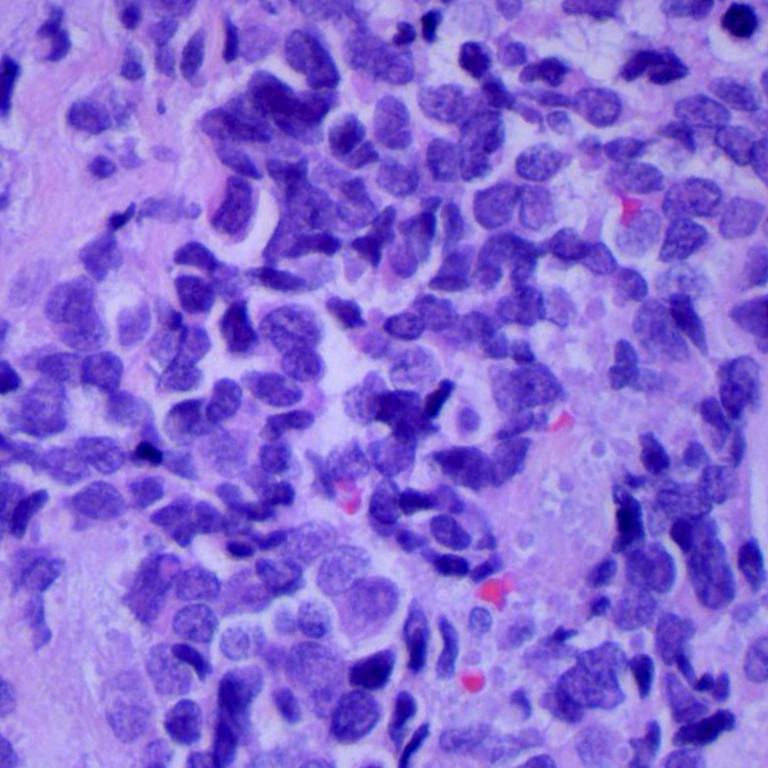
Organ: lung
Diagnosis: squamous carcinomas